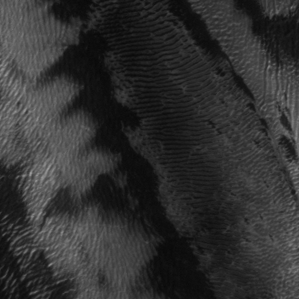
Label: frost